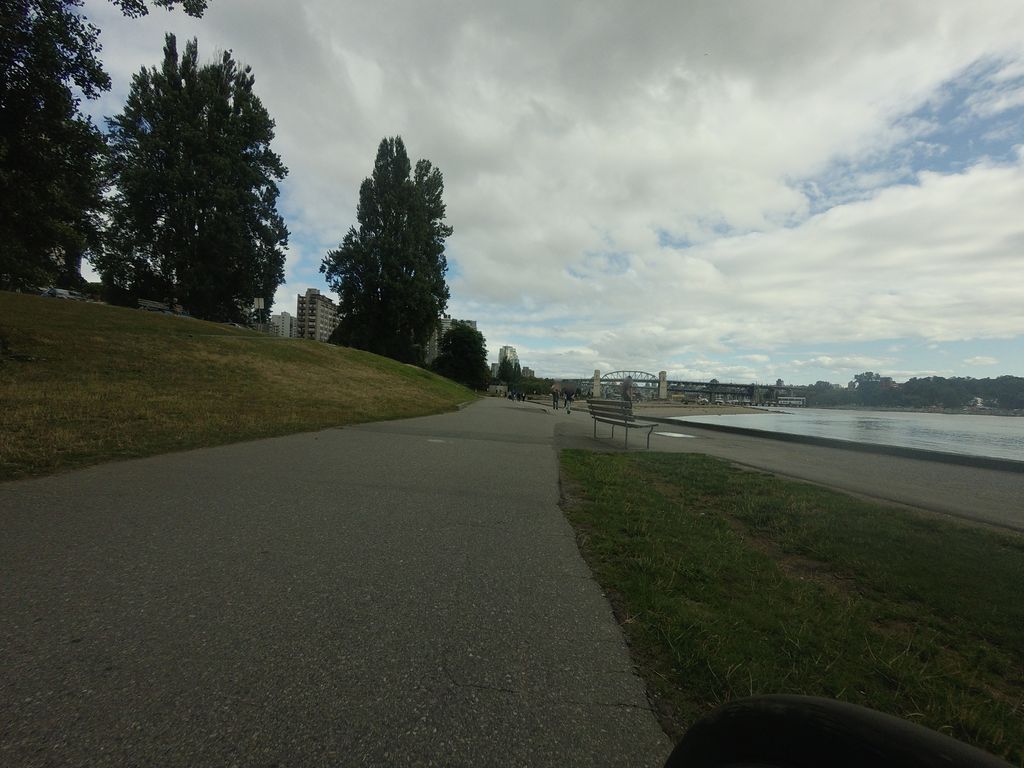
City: vancouver